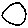
Label: circle